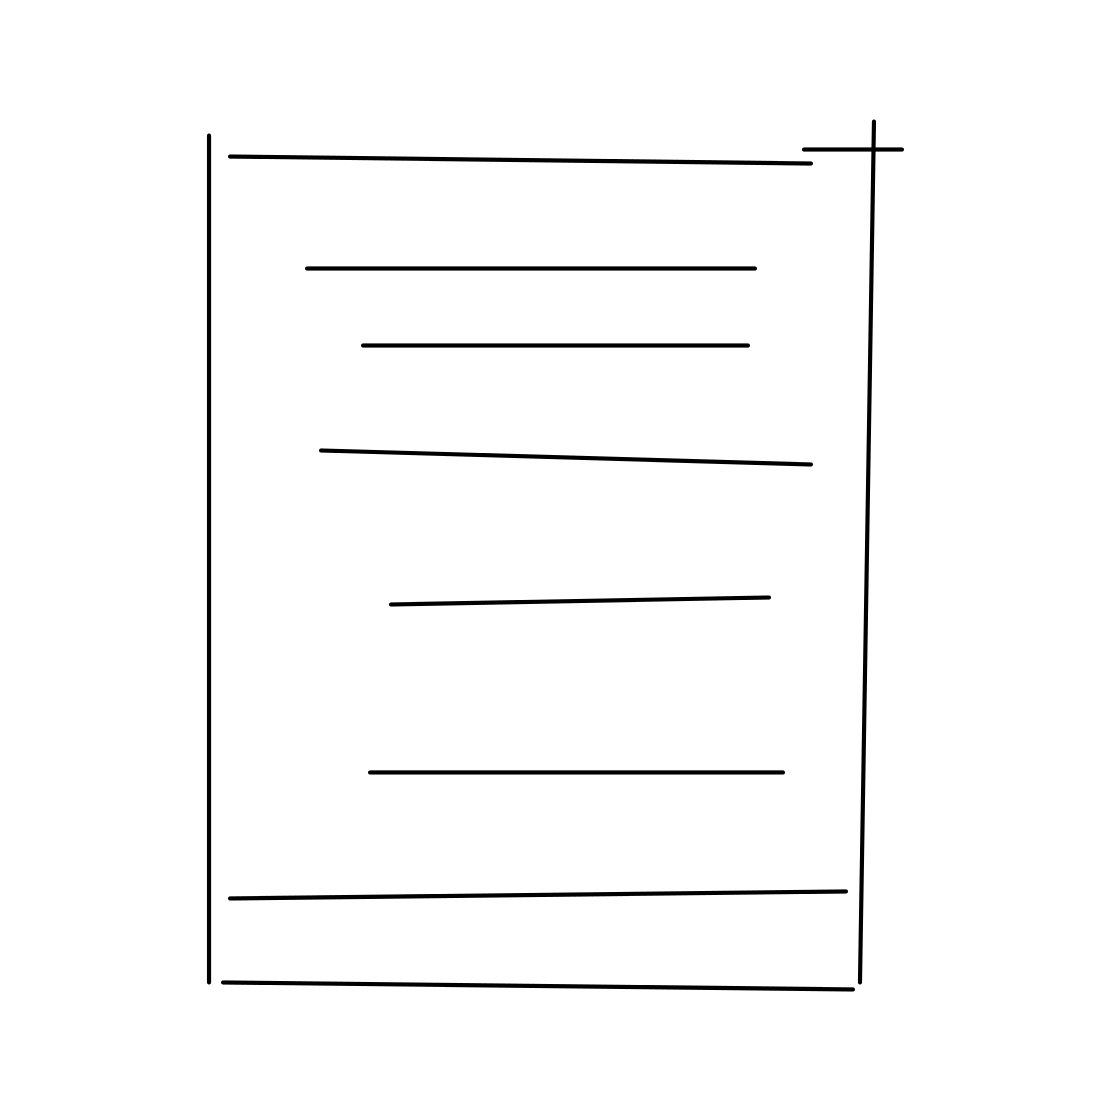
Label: book